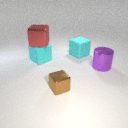
large cyan rubber cube to the left of large cyan rubber cube